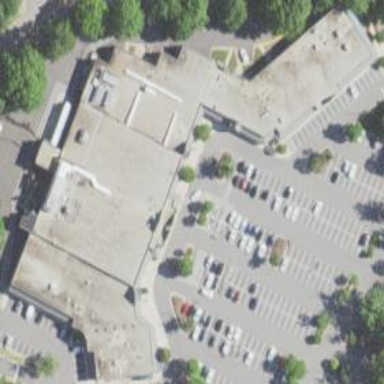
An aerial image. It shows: Commercial building.